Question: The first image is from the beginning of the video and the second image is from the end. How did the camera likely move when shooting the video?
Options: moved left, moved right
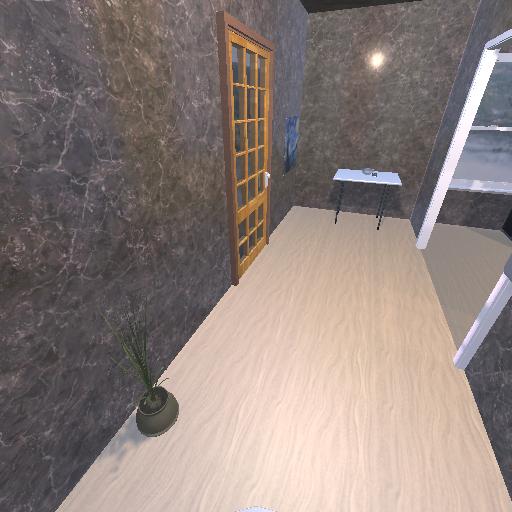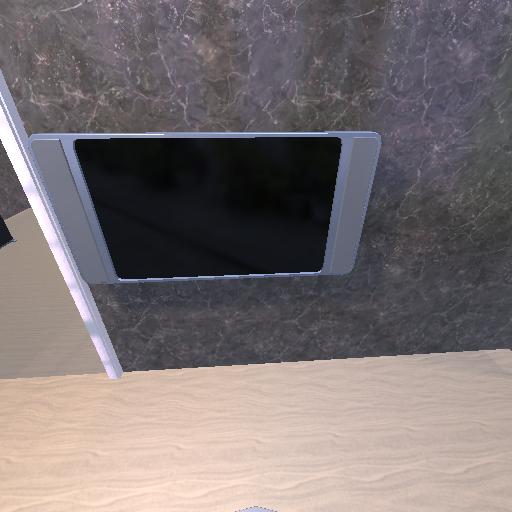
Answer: moved left